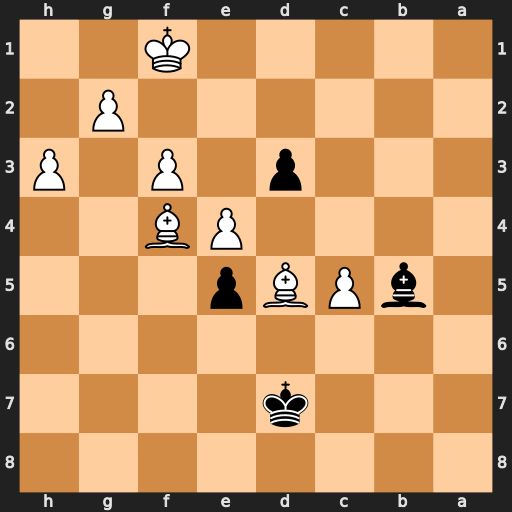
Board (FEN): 8/3k4/8/1bPBp3/4PB2/3p1P1P/6P1/5K2
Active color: b
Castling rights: -
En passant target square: -
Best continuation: d2+ Kf2 d1=Q